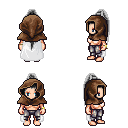
a pixel art fantasy rpg character, female body template, human, light skin, white cape, metal pants, gray extra-long topknot hairstyle, cloth hood, bracelets, four views (front, back, left, right), 2x2 character sprite sheet, small pixel art, hard edges, no anti-aliasing